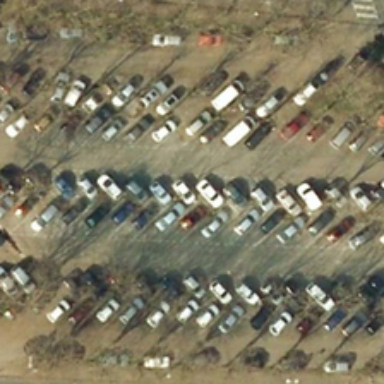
Many cars are parked in a parking lot with some trees .